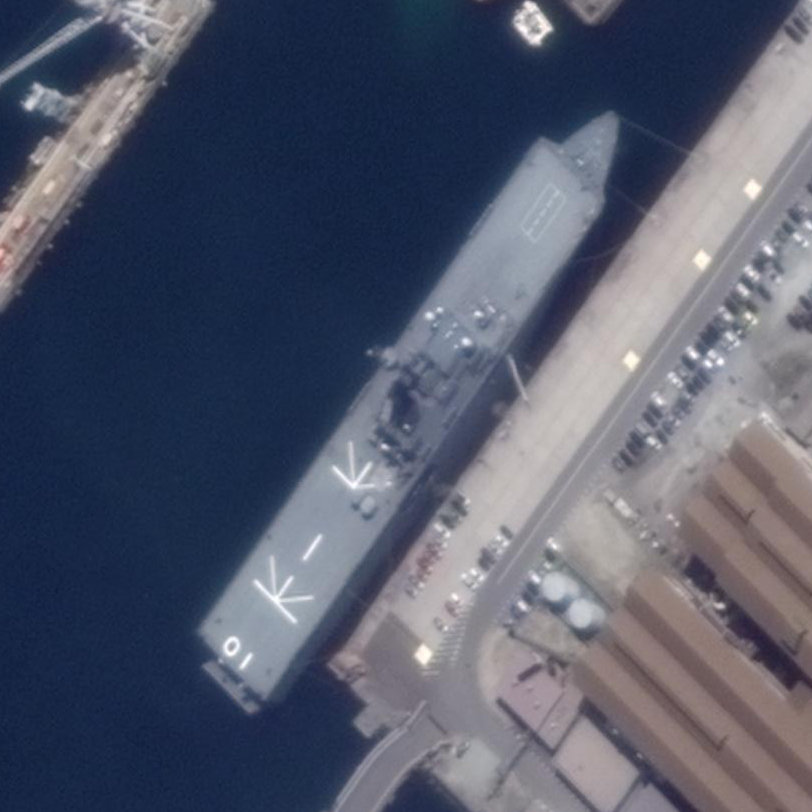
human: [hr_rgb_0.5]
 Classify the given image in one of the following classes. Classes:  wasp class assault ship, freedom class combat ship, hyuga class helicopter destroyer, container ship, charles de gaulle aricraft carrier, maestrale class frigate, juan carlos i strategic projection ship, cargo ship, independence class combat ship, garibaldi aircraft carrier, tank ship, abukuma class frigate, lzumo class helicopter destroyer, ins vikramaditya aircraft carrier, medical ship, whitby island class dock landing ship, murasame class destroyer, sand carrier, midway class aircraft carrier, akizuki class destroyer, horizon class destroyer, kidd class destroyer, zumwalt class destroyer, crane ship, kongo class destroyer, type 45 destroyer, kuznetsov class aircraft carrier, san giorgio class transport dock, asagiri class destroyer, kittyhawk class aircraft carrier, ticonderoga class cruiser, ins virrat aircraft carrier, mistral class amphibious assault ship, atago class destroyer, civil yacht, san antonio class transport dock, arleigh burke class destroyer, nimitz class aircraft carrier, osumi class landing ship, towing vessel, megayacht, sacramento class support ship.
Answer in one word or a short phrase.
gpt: Osumi class landing ship